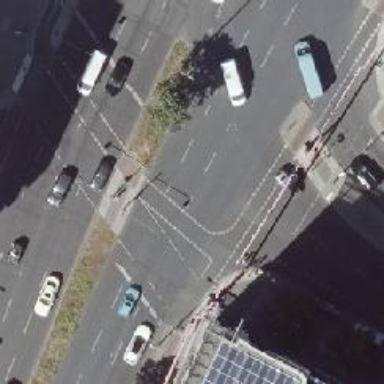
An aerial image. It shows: Cycleway around traffic island.